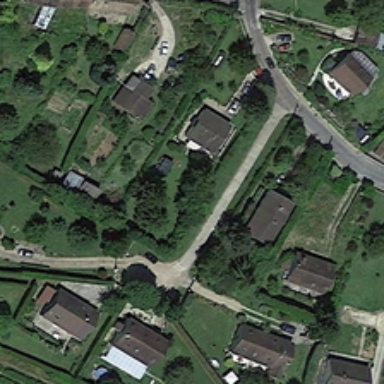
Some buildings and many green trees are in a medium residential area .